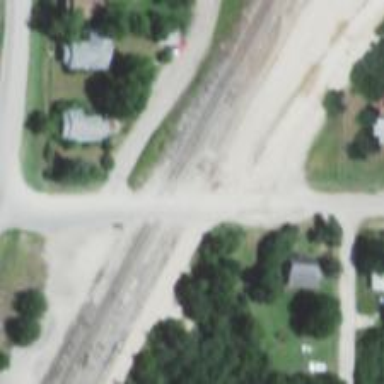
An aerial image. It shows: Railway level crossing.